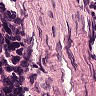
Metastatic tissue present: no